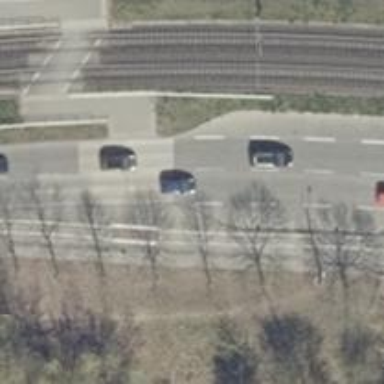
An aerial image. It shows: Asphalt footpath with unmarked crossing.